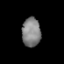
Tissue: prostate
Cell type: T cells
Senescence score: 0.293
Nuclear area (px): 528
Mean DAPI intensity: 130.216